Interaction volume radius: 5 \u00c5
Interaction volume height: 10 \u00c5
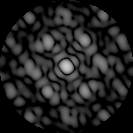
Disorder parameter: 0.4471